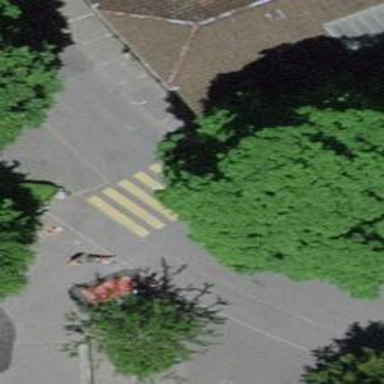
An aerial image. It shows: Kerb barrier.